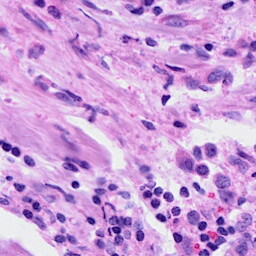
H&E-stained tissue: Breast